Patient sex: F
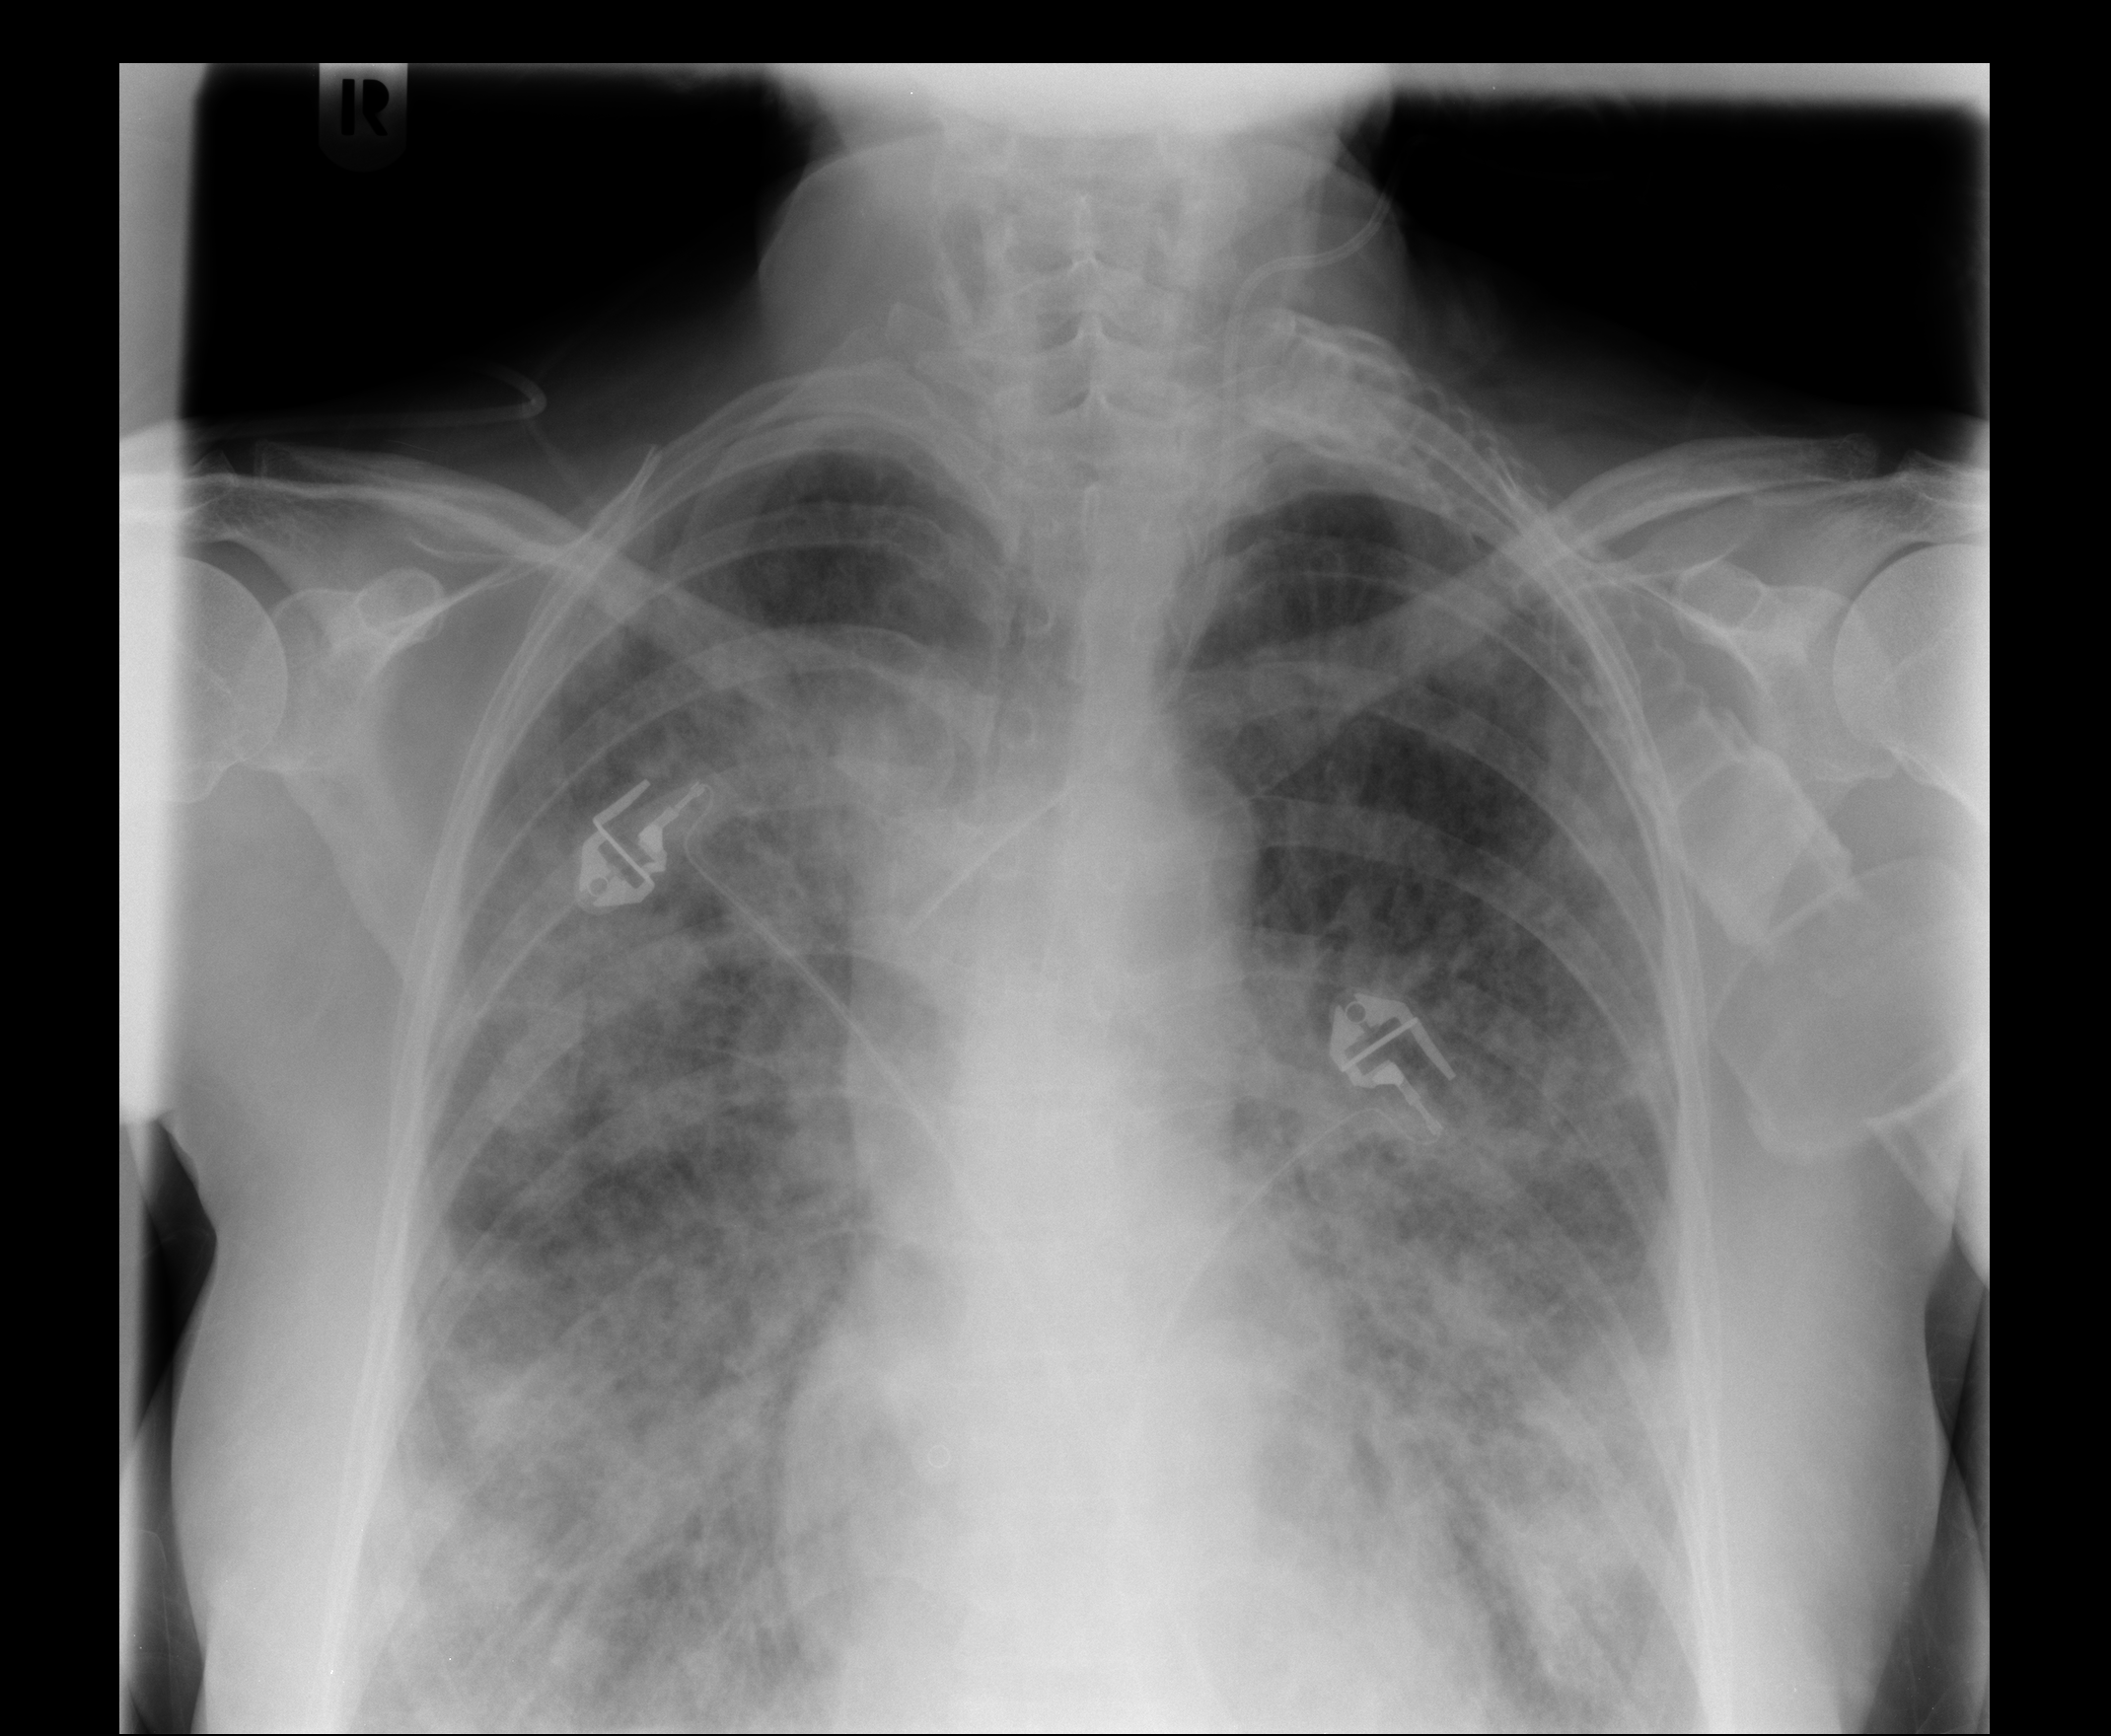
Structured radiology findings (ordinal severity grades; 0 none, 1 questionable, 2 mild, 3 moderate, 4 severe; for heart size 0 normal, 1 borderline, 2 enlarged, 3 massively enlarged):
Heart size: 0
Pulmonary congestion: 2
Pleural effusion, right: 1
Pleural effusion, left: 0
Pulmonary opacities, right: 3
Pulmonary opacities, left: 3
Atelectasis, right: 2
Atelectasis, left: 2